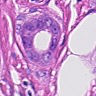
Metastatic tissue present: yes